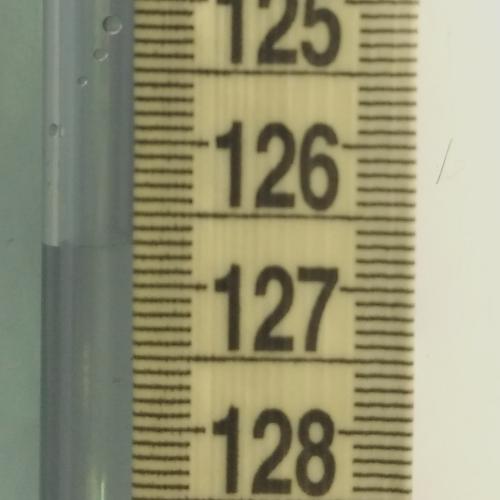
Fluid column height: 126.7 cm